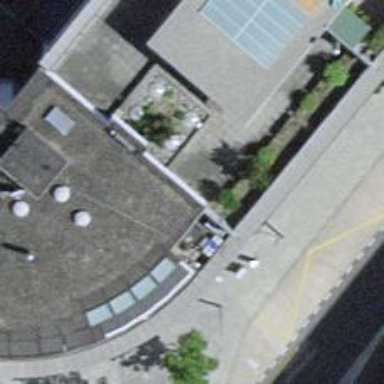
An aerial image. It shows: Police building.